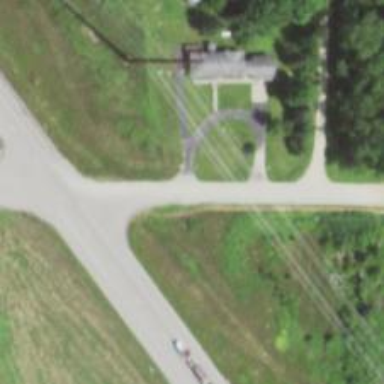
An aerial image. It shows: Asphalt trunk link road.